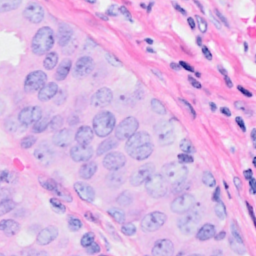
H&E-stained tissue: Breast